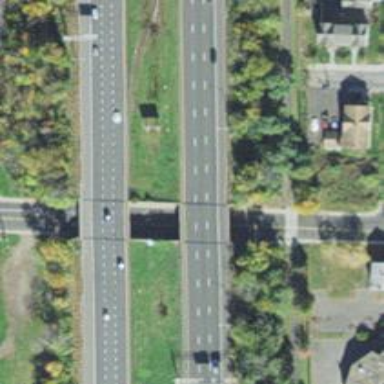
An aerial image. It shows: Asphalt motorway.